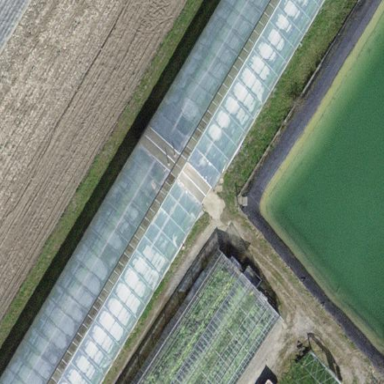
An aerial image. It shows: Greenhouse.